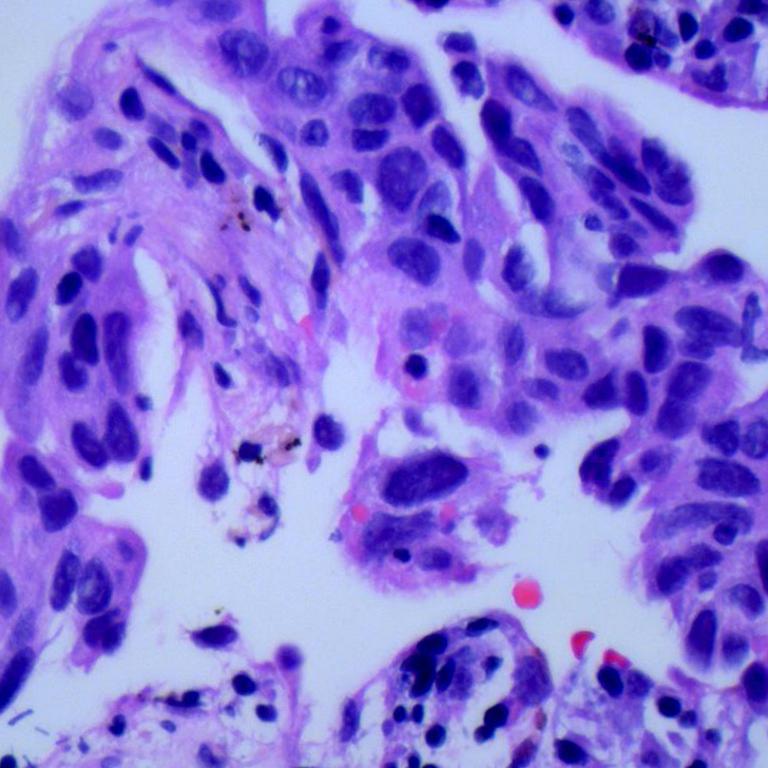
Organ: lung
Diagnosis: adenocarcinomas